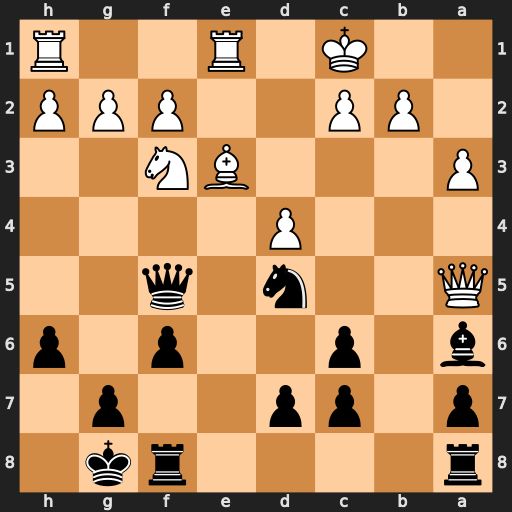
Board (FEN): r4rk1/p1pp2p1/b1p2p1p/Q2n1q2/3P4/P3BN2/1PP2PPP/2K1R2R
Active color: b
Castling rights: -
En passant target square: -
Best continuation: Nxe3 Qxf5 Nxf5